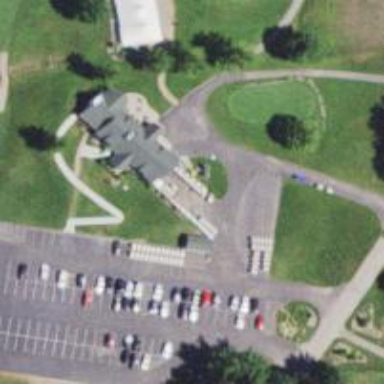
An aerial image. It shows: Pathway for golfing.